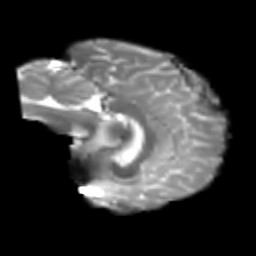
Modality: T2w
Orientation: sagittal
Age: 23
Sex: male
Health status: healthy